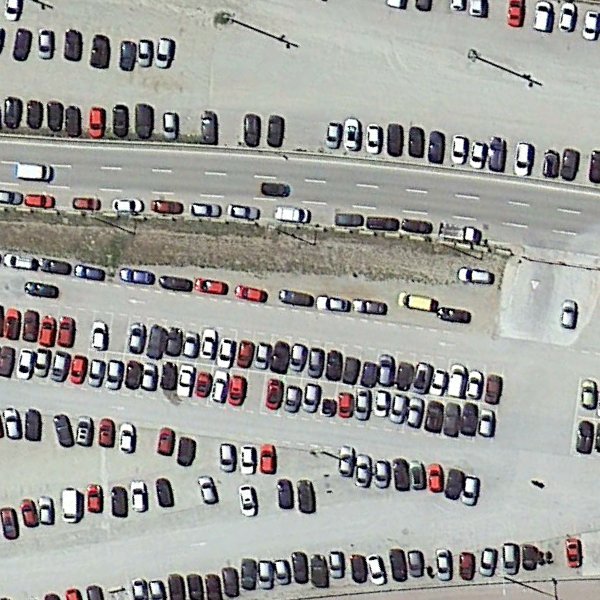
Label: Parking